Field crop: maize
Growth stage: 2
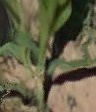
Species: maize